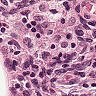
Metastatic tissue present: no